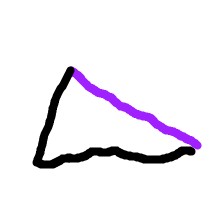
Shape: triangle